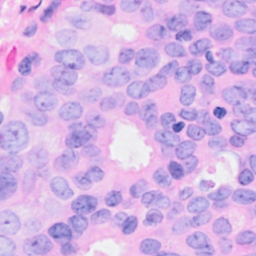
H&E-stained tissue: Breast